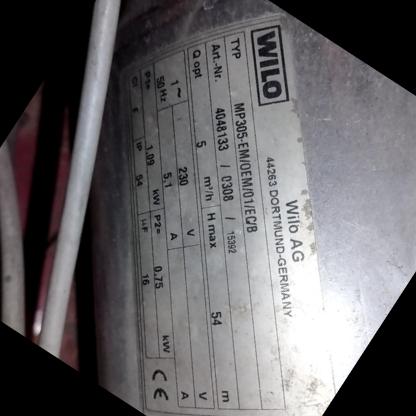
Klasa: tabliczka-znamionowa